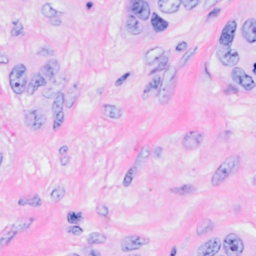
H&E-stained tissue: Breast